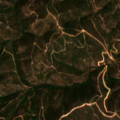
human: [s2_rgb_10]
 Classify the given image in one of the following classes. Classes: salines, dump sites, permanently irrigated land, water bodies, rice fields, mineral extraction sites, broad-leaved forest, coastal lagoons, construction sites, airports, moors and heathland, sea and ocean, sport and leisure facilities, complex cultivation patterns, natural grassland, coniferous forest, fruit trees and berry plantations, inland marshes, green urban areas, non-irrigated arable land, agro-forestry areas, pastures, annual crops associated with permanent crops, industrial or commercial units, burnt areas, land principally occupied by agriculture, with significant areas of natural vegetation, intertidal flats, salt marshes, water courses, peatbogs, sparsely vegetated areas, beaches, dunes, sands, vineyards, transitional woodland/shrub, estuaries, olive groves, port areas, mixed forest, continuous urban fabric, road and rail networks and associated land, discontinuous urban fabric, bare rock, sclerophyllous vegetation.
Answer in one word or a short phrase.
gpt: sclerophyllous vegetation, transitional woodland/shrub